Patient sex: M
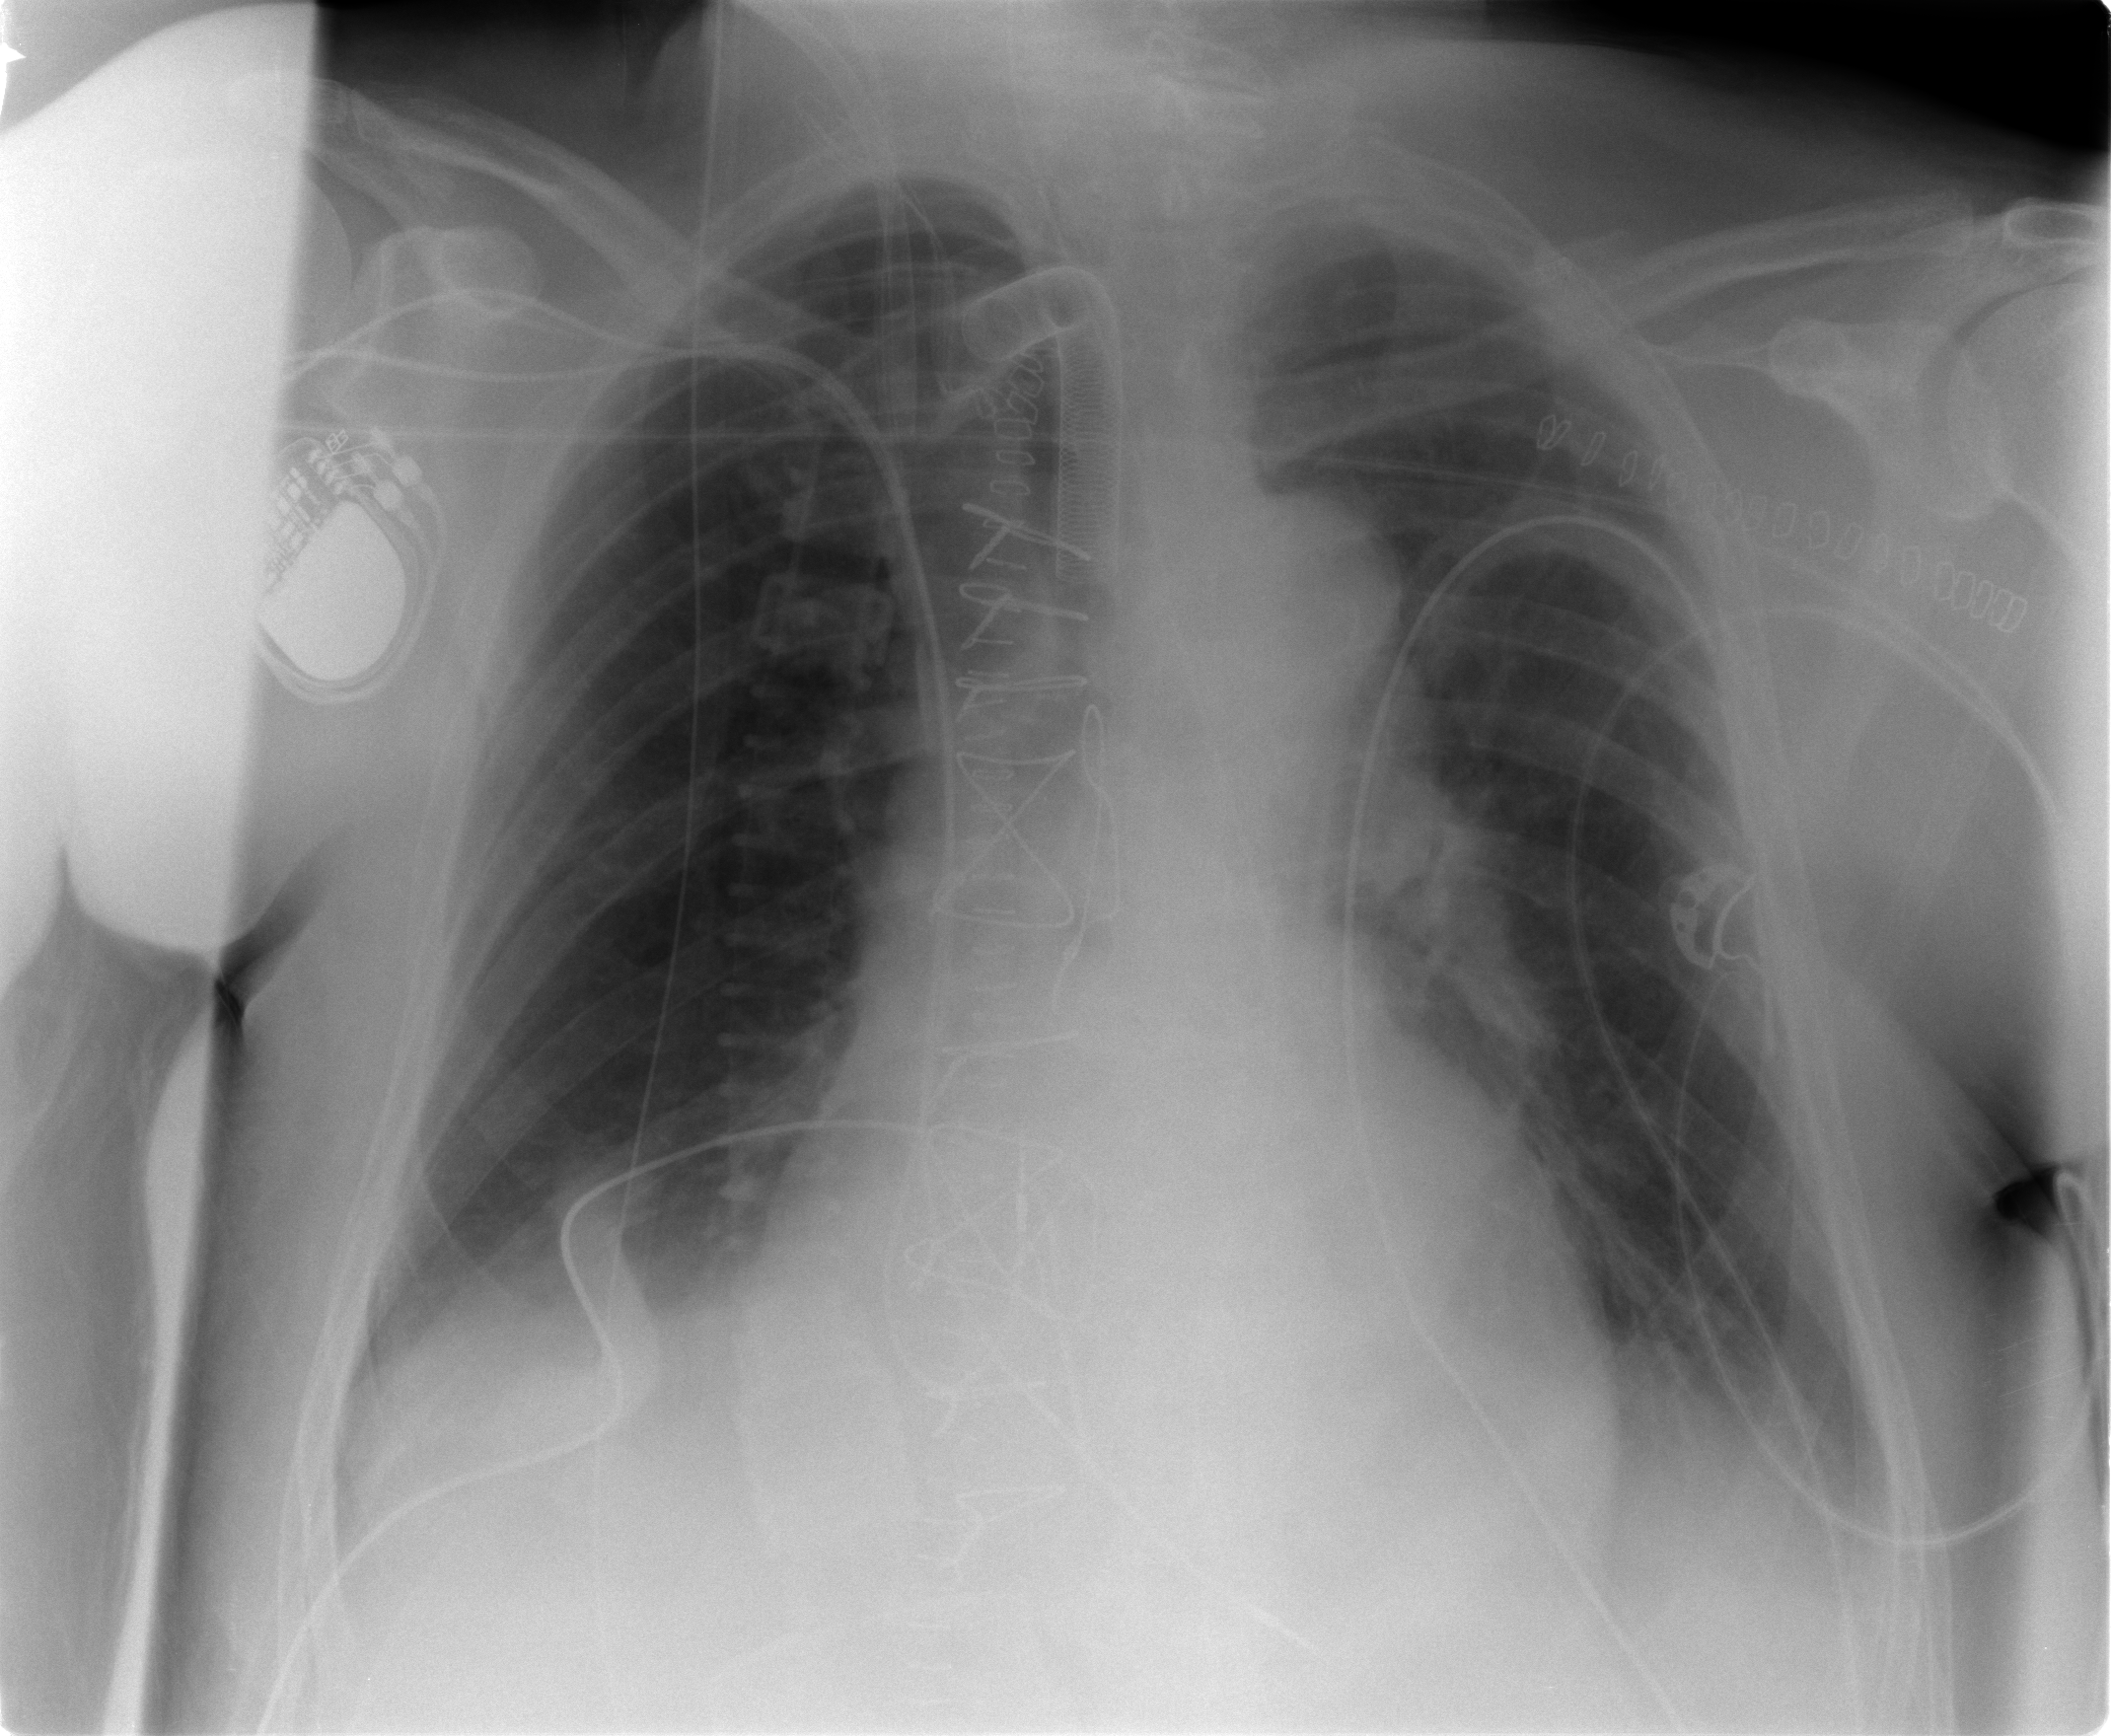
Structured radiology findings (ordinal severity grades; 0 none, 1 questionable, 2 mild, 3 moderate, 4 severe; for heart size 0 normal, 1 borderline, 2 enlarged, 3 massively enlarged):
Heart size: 2
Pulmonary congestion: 1
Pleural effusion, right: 2
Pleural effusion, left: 2
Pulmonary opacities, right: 0
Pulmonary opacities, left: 0
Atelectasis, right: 2
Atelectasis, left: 2